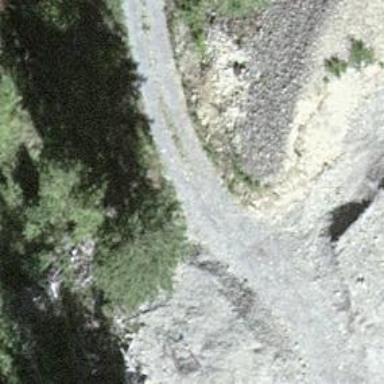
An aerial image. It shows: Dirt track road.